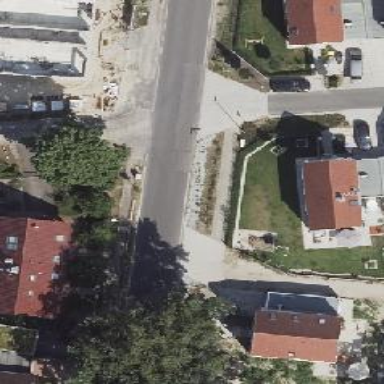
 with the left sidewalk also having asphalt surface."